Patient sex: F
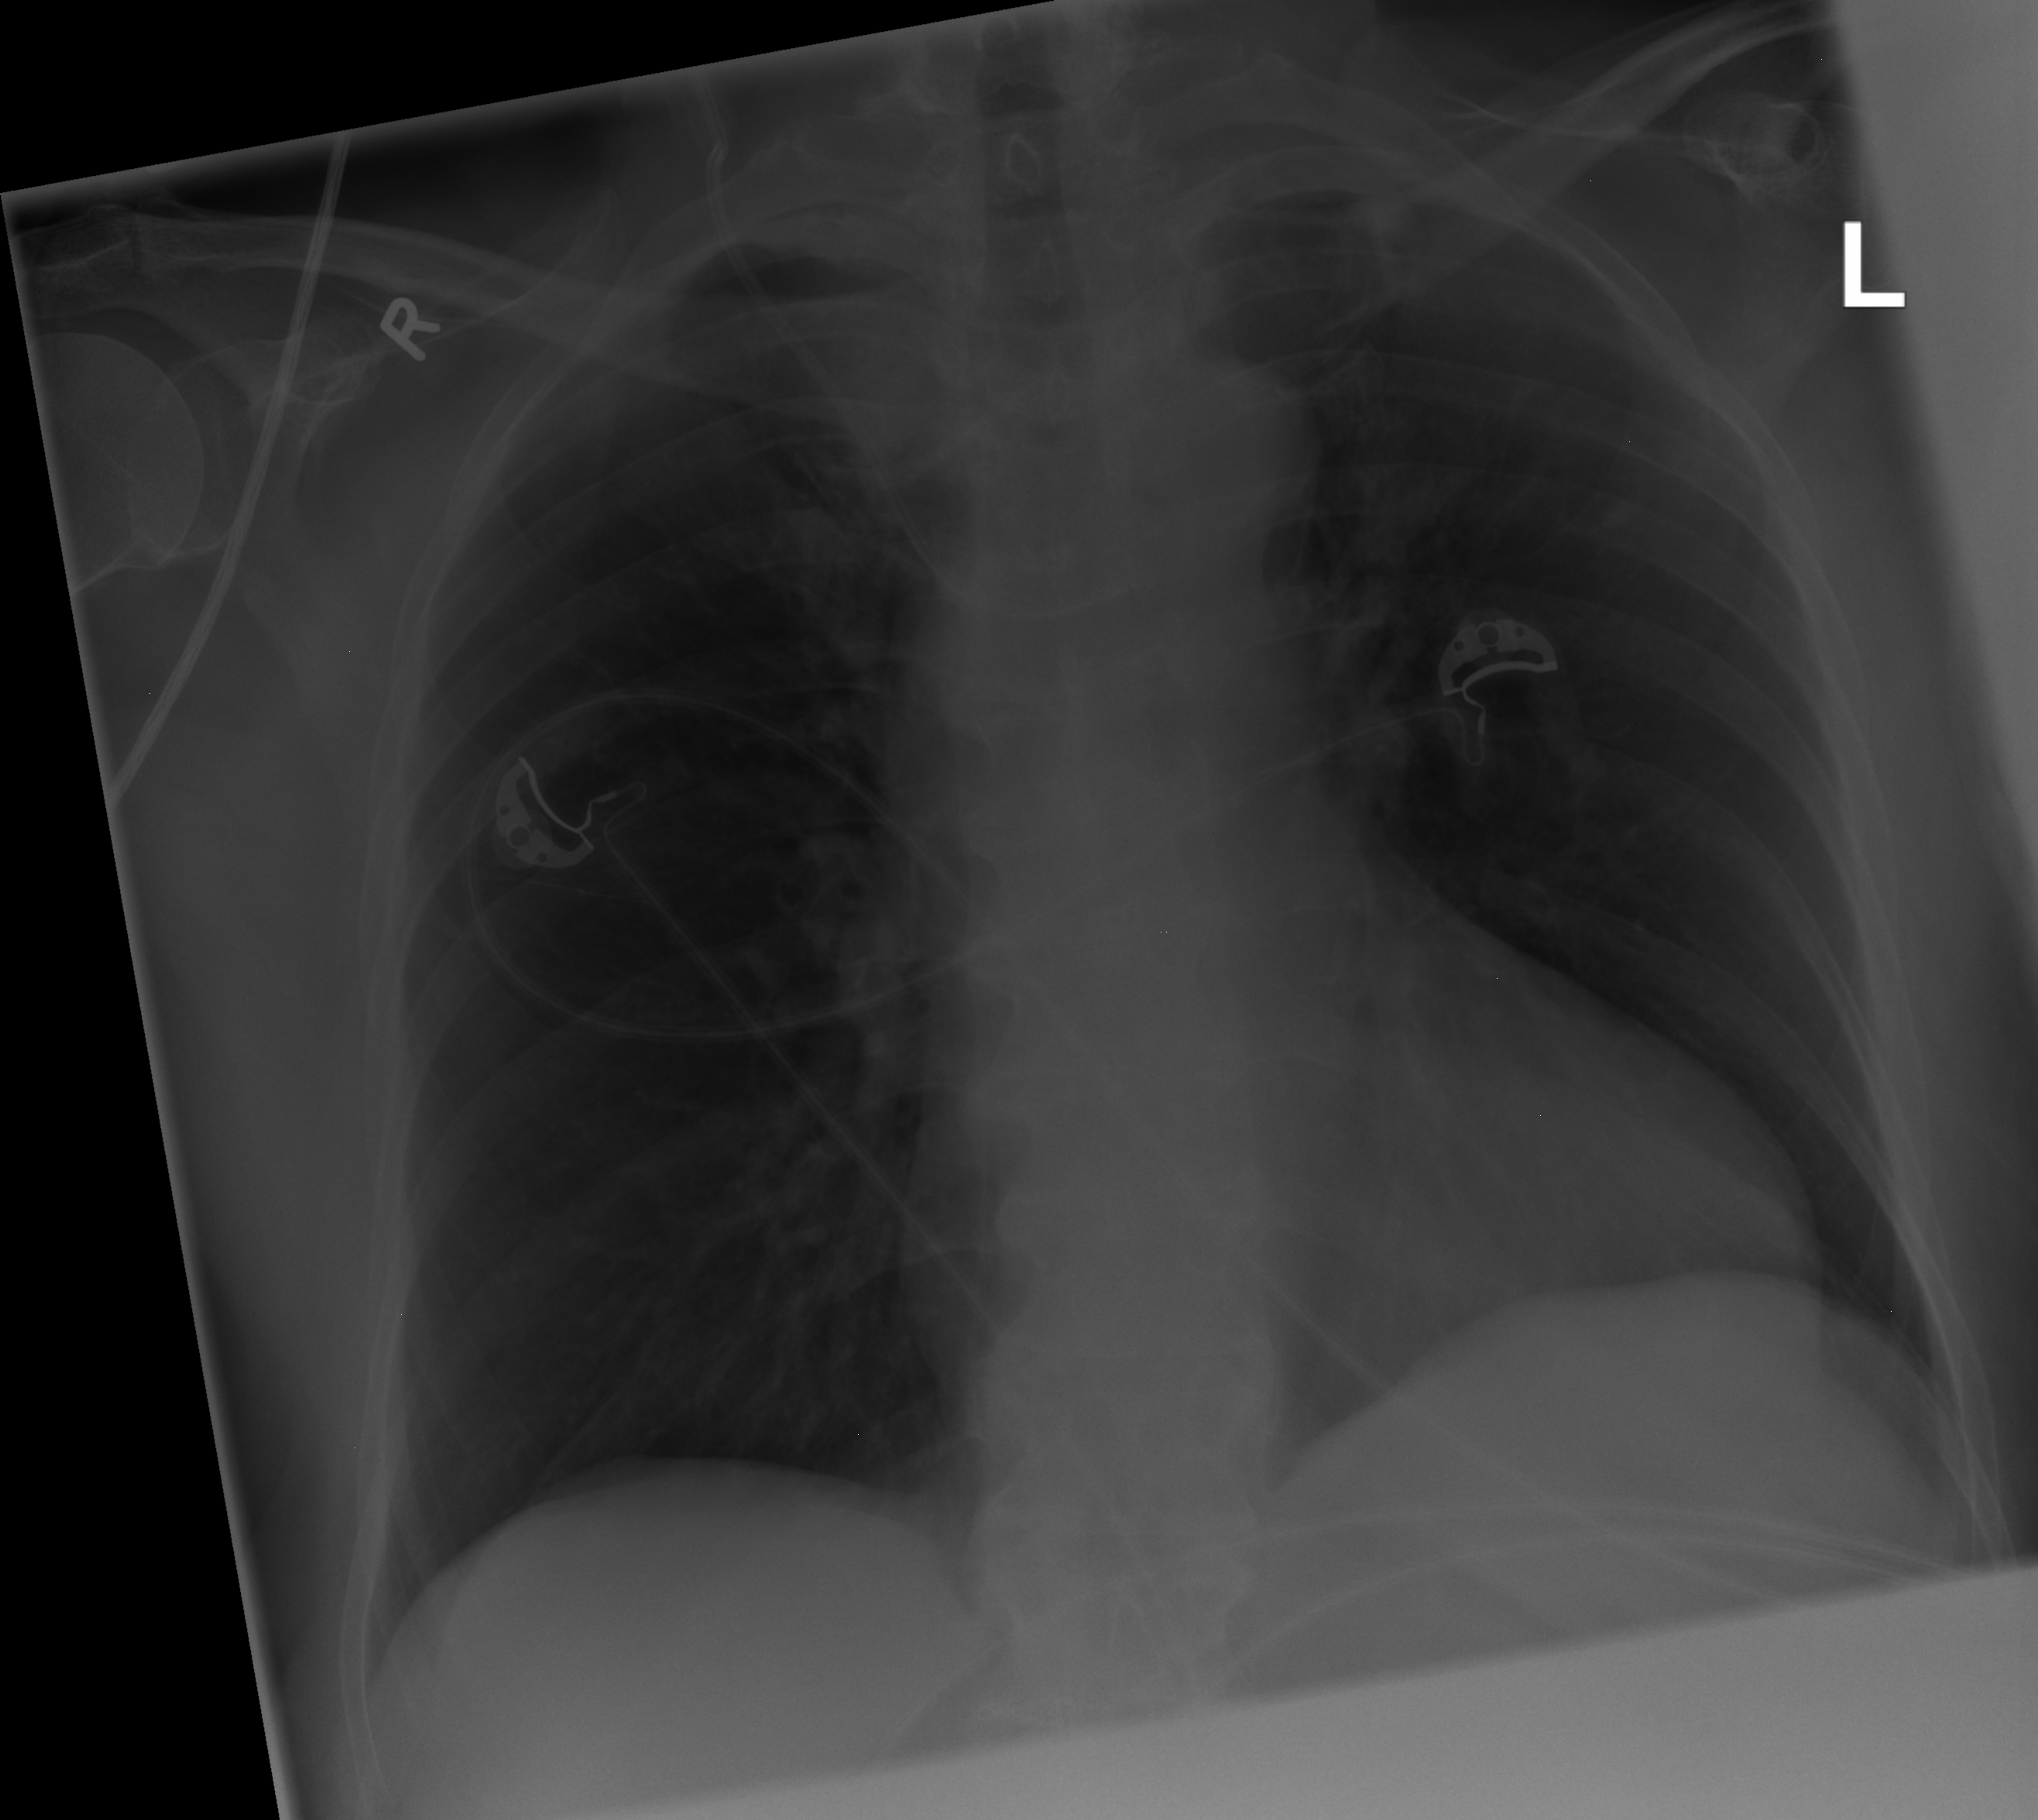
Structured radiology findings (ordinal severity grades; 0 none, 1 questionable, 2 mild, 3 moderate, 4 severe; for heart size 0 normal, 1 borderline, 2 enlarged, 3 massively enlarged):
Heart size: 0
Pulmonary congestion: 0
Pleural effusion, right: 0
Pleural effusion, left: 0
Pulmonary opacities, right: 0
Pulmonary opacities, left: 0
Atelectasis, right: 1
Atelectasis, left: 1